Chest X-ray. View position: PA
Patient age: 41
Patient sex: F
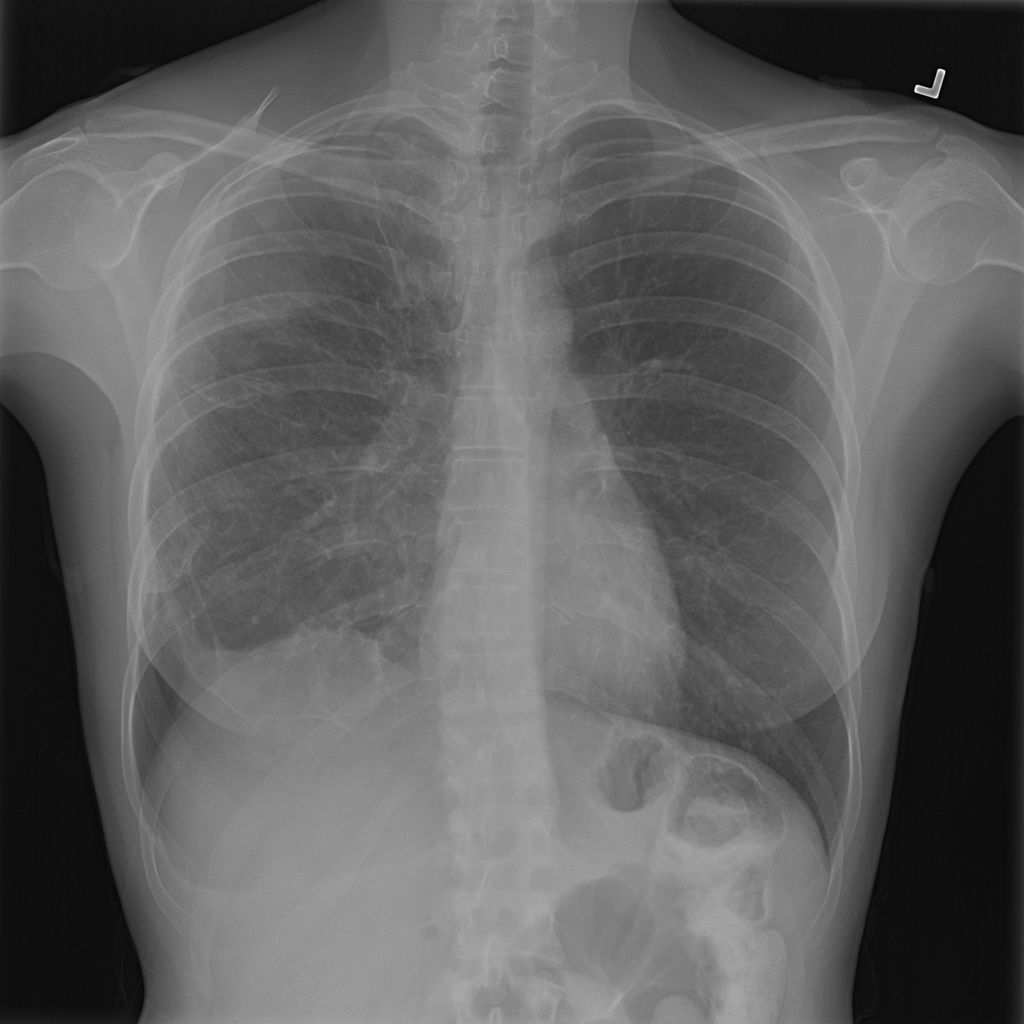
Finding: Pneumothorax